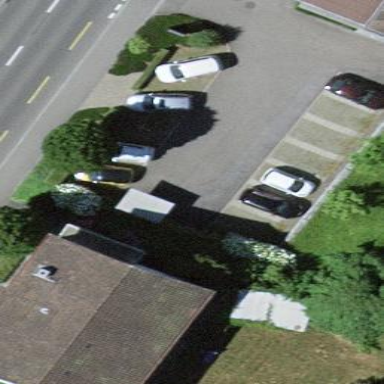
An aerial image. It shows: Parking area.